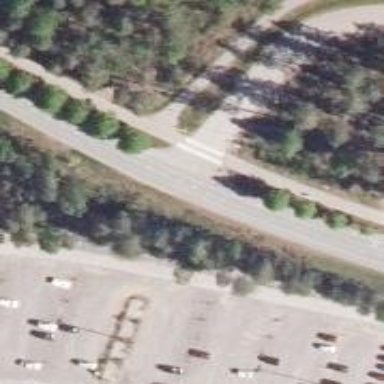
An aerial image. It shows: Asphalt cycleway.